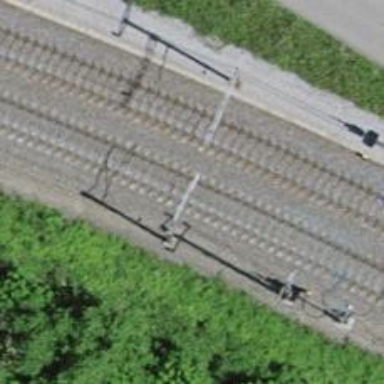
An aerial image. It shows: Milestone along the railway track with catenary mast.